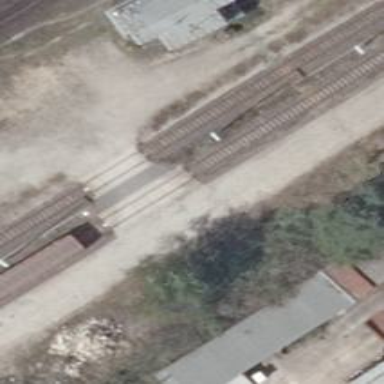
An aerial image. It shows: Rail yard with electrified contact lines for the railway.